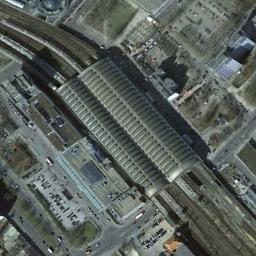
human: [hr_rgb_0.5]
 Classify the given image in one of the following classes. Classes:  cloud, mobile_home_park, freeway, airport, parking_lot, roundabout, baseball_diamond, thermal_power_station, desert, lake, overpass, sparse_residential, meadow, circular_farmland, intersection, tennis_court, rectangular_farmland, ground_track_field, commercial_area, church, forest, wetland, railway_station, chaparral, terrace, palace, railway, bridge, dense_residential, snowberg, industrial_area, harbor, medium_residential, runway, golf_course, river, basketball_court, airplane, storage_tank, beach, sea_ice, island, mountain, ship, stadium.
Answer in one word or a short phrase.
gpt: railway_station